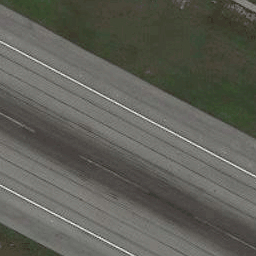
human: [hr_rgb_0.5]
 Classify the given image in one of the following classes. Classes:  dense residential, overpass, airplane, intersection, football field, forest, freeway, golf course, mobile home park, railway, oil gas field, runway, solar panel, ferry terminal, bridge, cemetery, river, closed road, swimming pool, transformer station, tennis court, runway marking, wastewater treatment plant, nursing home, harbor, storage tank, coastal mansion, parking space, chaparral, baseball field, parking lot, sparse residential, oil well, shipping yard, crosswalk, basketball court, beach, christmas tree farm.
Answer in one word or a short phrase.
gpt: runway